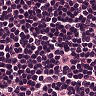
Metastatic tissue present: no